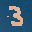
Label: 3